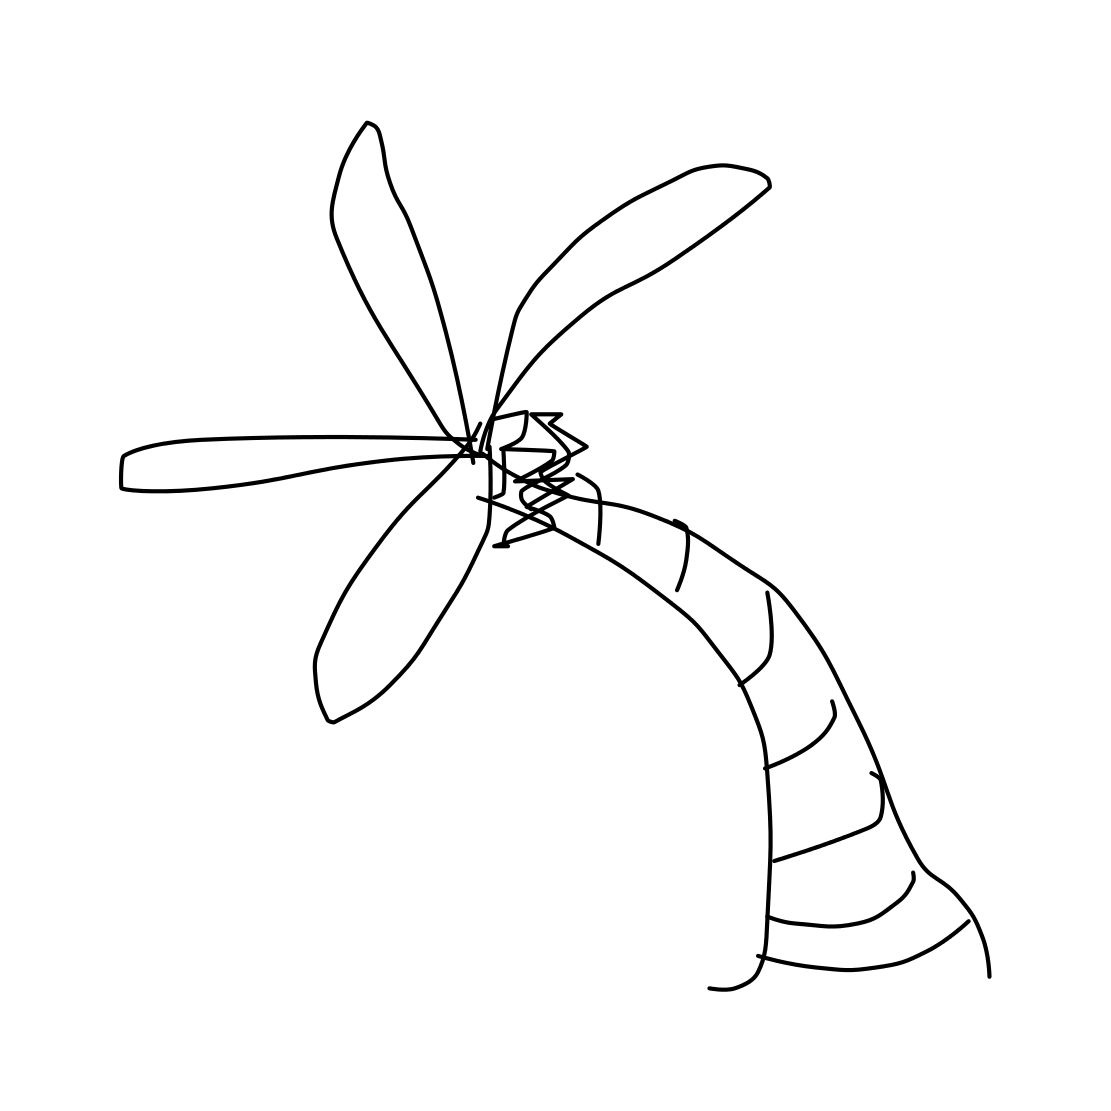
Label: palm tree